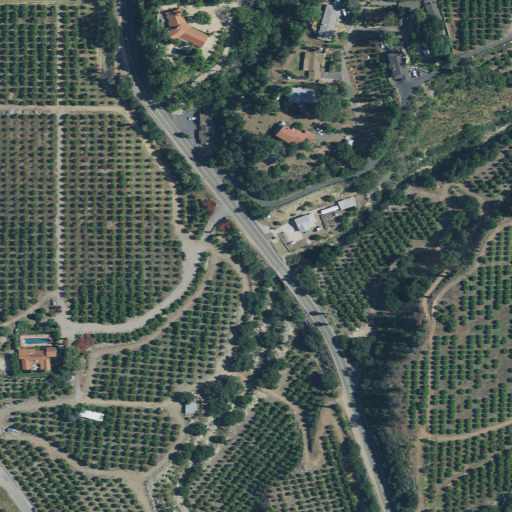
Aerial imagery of valley in California named Cozy Dell Canyon containing shrub, cultivated crops, open development, evergreen forest, low intensity development, mixed forest, and pasture